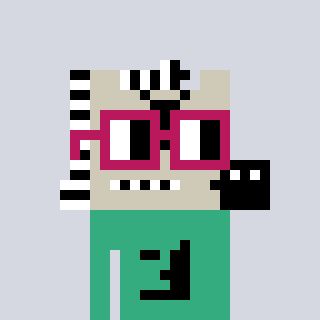
a pixel art character with square dark red glasses, a zebra-shaped head and a teal-colored body on a cool background